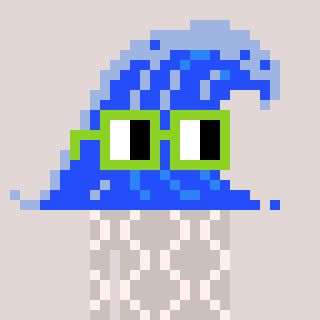
a pixel art character with square light green glasses, a wave-shaped head and a foggrey-colored body on a warm background